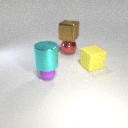
large yellow rubber cube in front of large red metal sphere